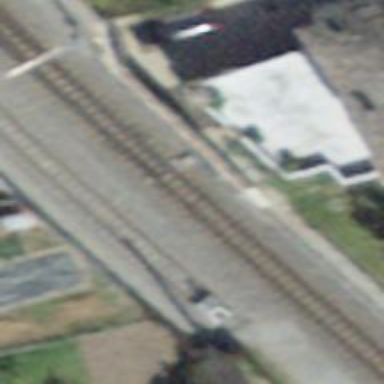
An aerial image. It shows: Railway switch.